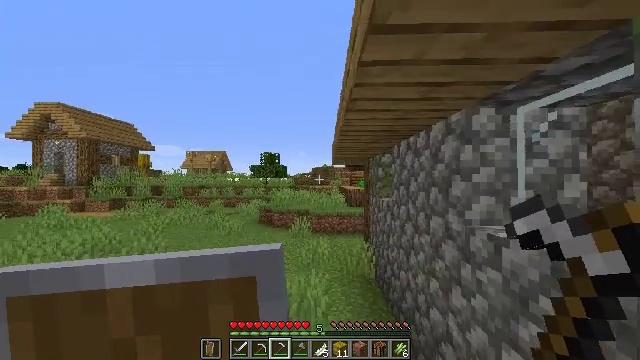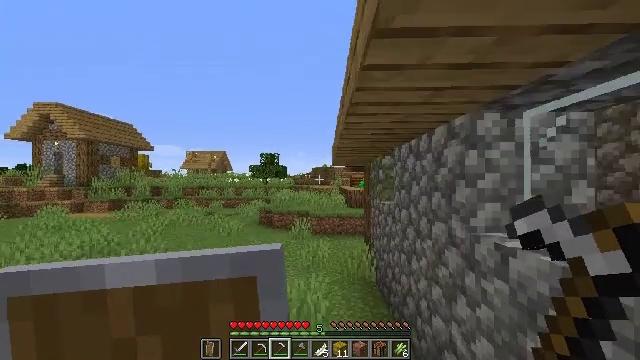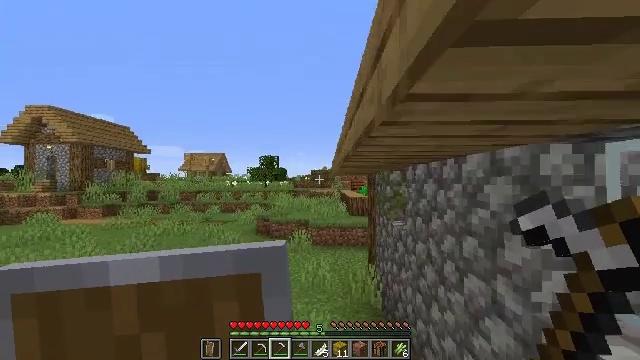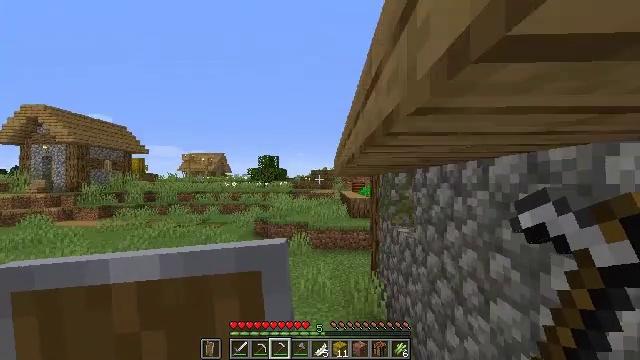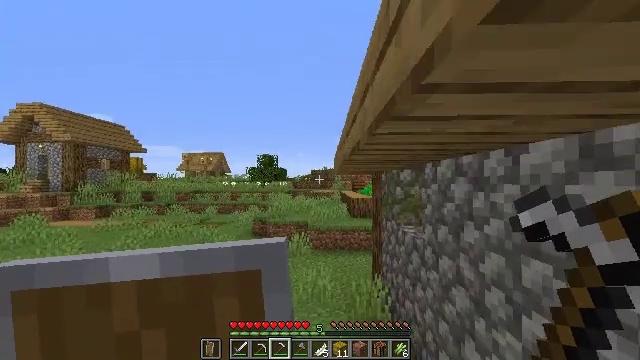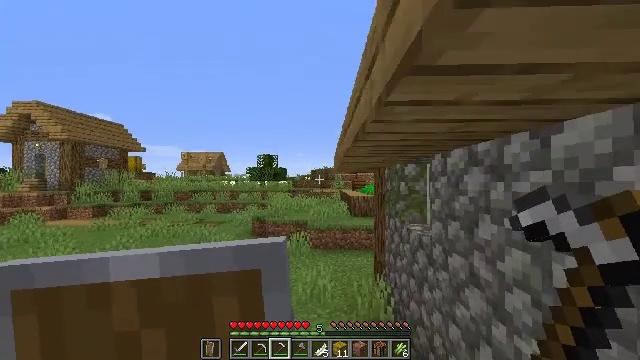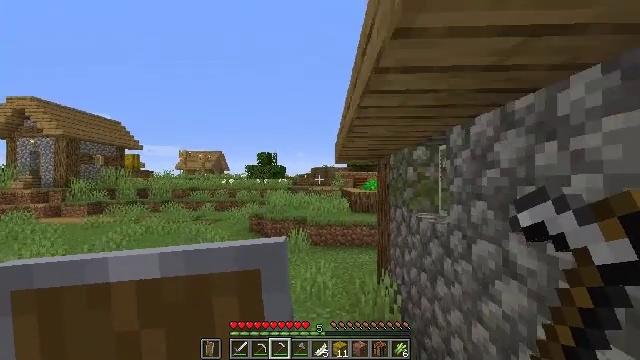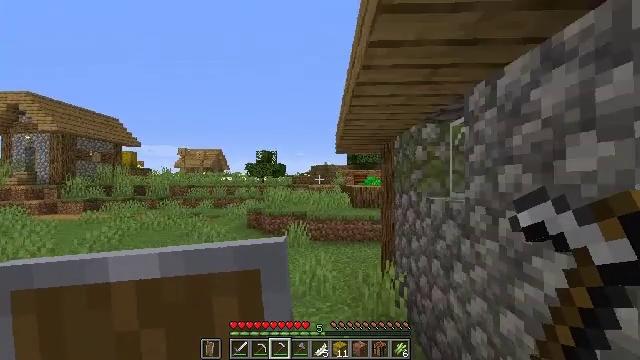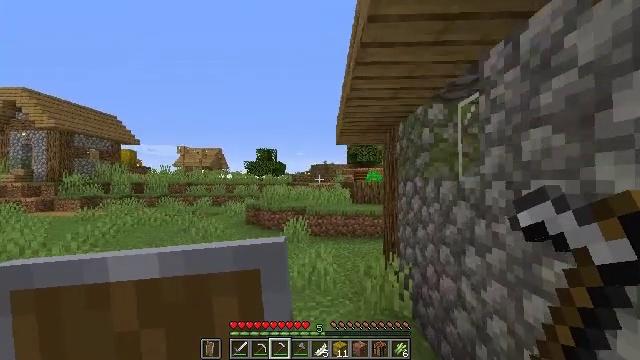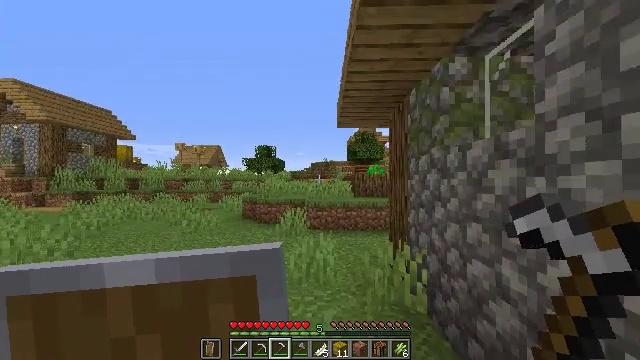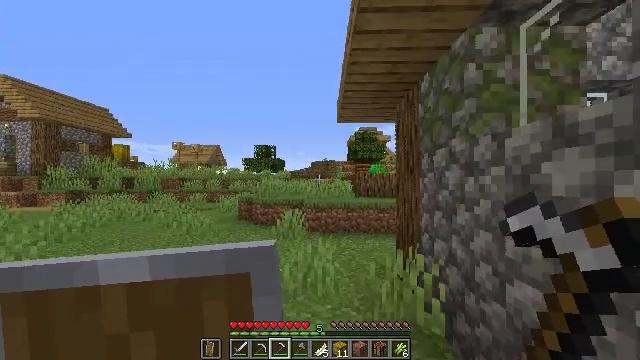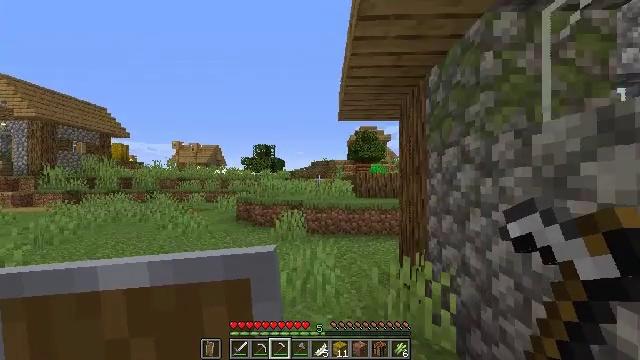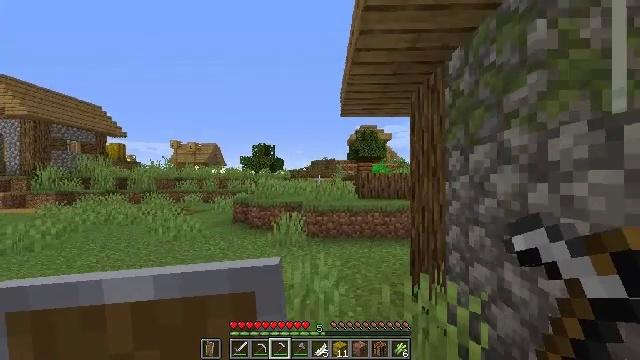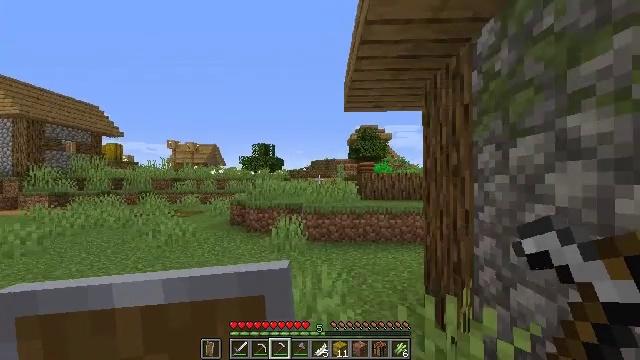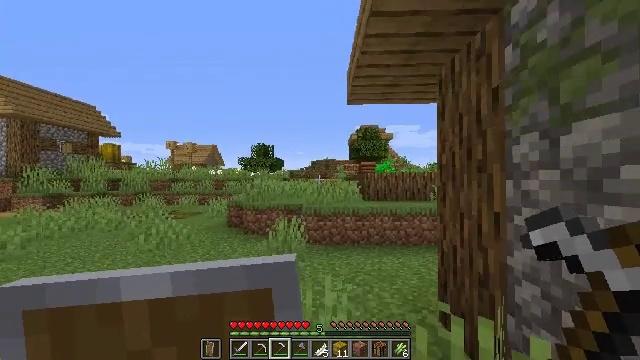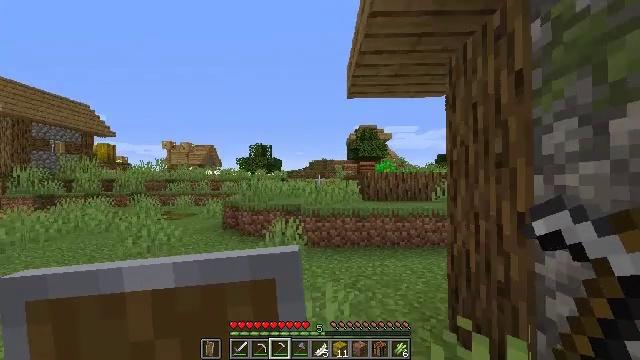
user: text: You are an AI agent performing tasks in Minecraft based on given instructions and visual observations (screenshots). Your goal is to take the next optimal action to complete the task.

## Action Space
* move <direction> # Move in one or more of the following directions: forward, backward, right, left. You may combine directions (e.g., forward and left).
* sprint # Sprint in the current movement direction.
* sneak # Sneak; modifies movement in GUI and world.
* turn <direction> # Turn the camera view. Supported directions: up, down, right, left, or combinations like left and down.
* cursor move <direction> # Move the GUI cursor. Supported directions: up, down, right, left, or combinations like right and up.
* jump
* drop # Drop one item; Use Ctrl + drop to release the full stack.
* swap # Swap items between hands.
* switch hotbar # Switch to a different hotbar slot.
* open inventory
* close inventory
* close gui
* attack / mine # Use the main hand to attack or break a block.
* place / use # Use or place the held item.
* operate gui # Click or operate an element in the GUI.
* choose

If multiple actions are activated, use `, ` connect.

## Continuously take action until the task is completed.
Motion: motion action
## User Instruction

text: Collect a hay block for crafting.
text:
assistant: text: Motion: move forward, sprint, jump
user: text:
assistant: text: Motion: move forward, sprint, jump
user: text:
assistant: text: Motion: move forward, sprint, jump
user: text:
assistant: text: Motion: move forward, sprint, jump
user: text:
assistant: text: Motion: move forward, sprint, jump
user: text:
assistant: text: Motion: move forward, sprint, jump
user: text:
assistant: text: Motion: move forward, sprint
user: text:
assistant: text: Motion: move forward, sprint
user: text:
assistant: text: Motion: move forward, sprint
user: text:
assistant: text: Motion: move forward, sprint
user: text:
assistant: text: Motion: move forward, sprint
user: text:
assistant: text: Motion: move forward, sprint
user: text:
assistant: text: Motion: move forward, sprint
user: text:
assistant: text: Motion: move forward, sprint
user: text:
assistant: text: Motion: move forward, sprint
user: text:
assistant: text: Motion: move forward, sprint, turn right
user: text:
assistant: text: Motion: move forward, sprint, turn right
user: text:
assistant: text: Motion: move forward, sprint, turn right and down
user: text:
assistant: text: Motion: move forward, sprint, turn right
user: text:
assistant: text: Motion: move forward, sprint
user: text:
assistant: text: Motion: move forward, sprint, turn right
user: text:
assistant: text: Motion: move forward, sprint, turn right
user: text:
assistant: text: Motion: move forward, sprint, turn right
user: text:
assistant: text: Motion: move forward, sprint
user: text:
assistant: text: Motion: move forward, sprint
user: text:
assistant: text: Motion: move forward, sprint
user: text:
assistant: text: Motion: move forward, sprint
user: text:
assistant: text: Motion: move forward, sprint, turn down
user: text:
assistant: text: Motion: move forward, sprint, turn down, jump
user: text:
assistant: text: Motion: move forward, sprint, turn right and down, jump